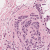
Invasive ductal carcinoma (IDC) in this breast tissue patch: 1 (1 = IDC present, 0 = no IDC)